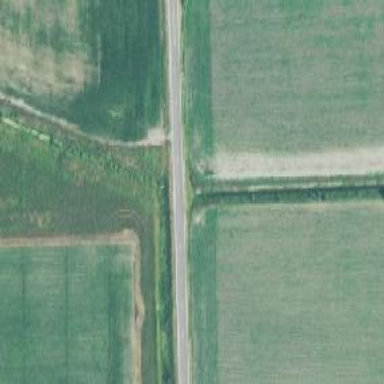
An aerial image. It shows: Unclassified road.